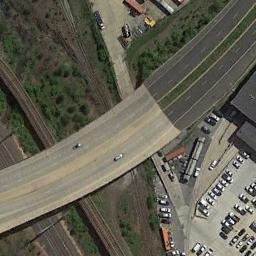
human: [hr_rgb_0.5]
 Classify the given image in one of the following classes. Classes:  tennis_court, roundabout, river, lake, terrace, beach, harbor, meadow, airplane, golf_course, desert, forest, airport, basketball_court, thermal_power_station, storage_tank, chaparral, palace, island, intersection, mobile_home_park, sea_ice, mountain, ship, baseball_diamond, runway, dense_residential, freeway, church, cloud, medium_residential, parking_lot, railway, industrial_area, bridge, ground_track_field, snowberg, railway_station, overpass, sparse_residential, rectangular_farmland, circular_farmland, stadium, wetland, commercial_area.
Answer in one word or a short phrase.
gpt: overpass